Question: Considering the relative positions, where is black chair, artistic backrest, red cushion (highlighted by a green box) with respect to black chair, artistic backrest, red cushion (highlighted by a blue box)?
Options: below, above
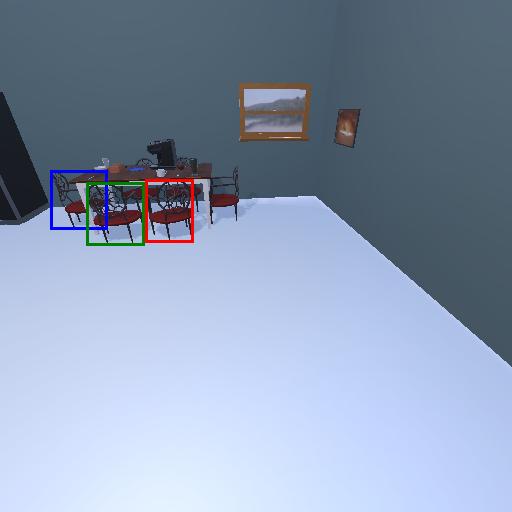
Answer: below